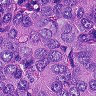
Metastatic tissue present: yes